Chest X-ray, AP view. Patient: 67 years old, sex F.
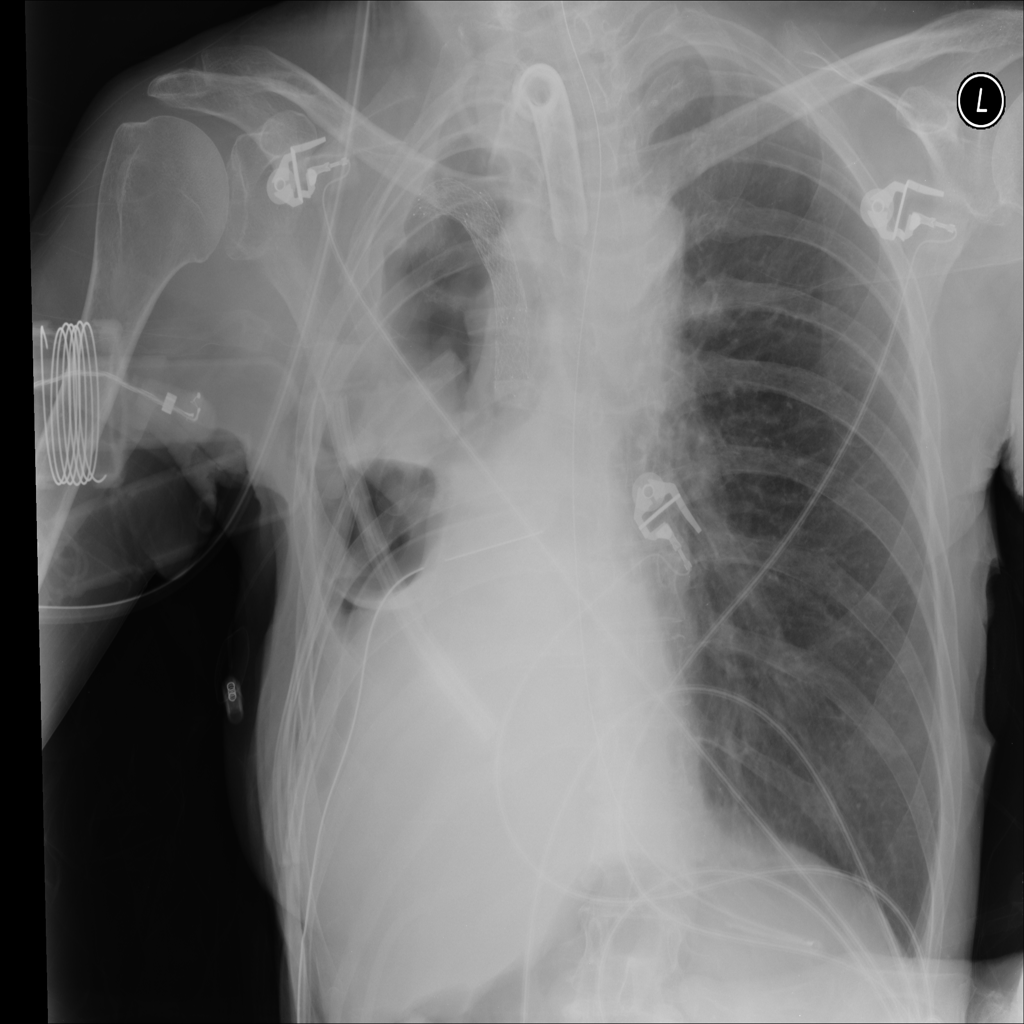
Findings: Atelectasis, Consolidation, Pleural_Thickening